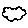
Label: cloud